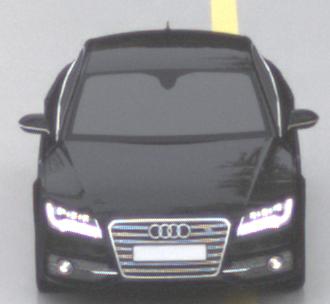
Make: Audi
Model: S7 Sportback cod
Detailed model: S7 (4G) Sportback
Model produced from: 2012/06
Model produced until: 2014/05
Doors: 5
Color: black
Road condition: wet road
Daytime: midday
Contrast: low contrast